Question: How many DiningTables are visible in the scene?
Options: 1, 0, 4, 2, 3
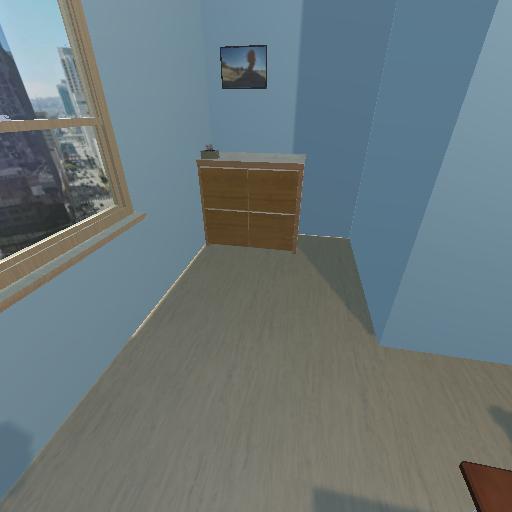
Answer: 1